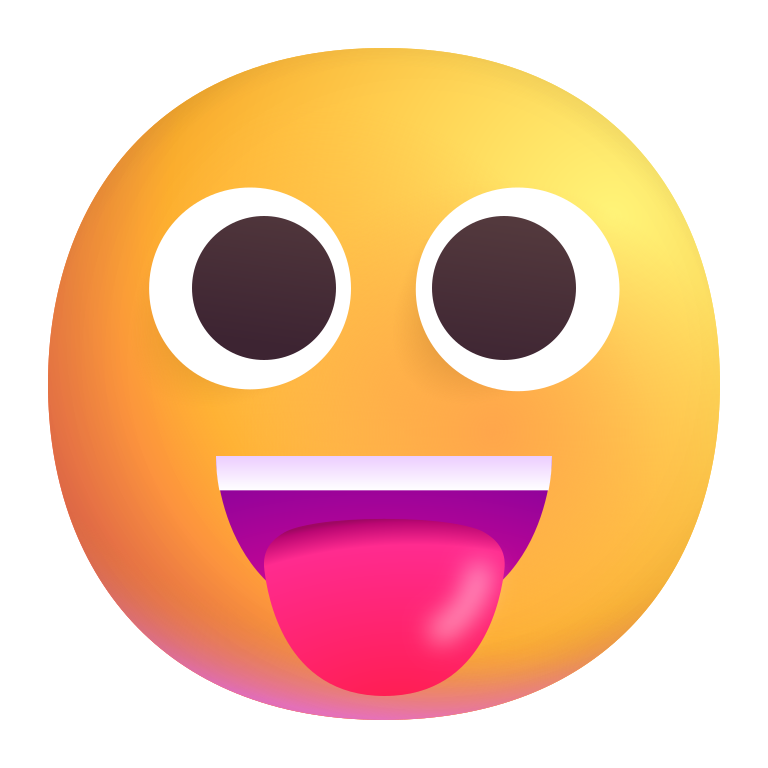
face with tongue color